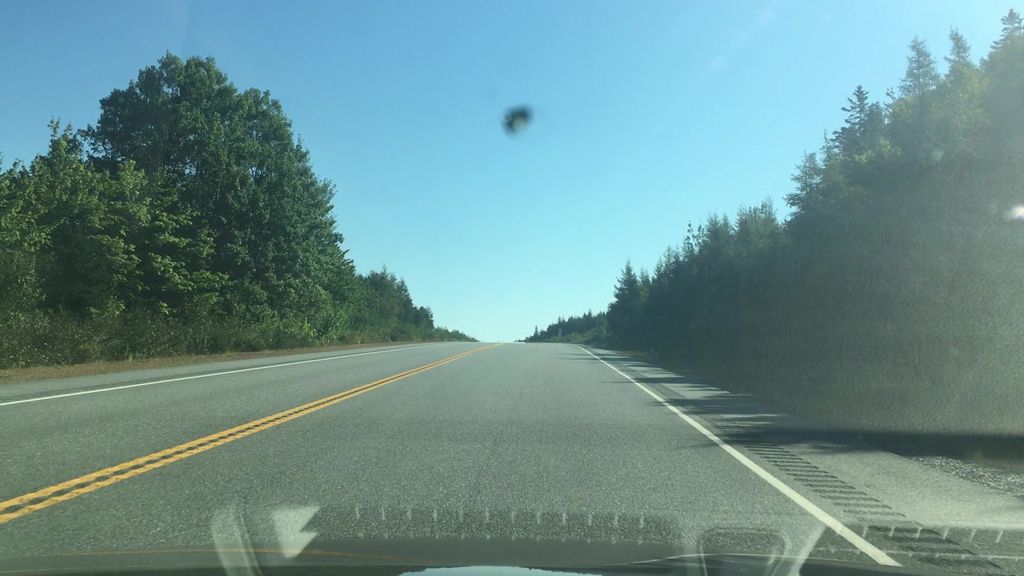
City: halifax